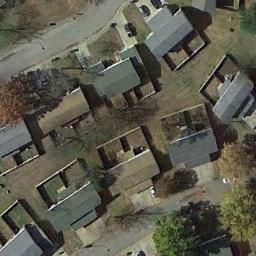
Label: medium_residential